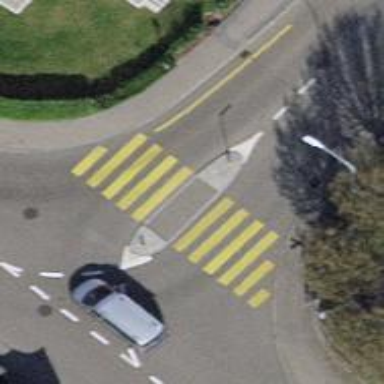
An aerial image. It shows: Kerb barrier.